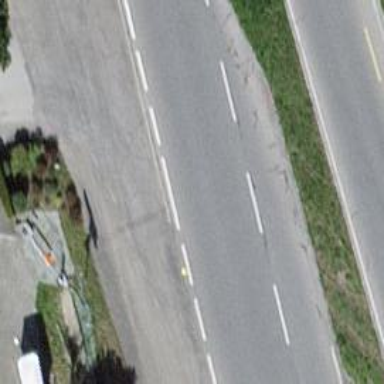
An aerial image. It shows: Asphalt road classified as primary highway.